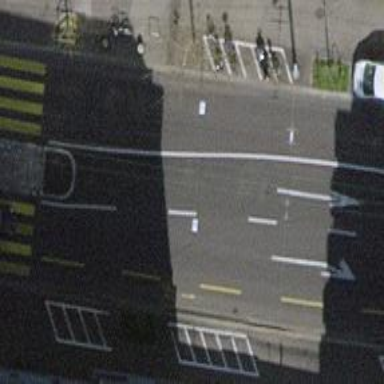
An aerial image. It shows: Bus stop with stop position for public transport.